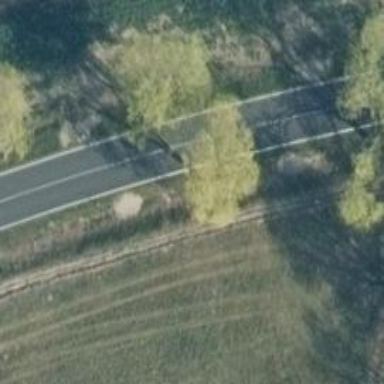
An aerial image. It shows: Secondary road with asphalt surface.